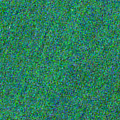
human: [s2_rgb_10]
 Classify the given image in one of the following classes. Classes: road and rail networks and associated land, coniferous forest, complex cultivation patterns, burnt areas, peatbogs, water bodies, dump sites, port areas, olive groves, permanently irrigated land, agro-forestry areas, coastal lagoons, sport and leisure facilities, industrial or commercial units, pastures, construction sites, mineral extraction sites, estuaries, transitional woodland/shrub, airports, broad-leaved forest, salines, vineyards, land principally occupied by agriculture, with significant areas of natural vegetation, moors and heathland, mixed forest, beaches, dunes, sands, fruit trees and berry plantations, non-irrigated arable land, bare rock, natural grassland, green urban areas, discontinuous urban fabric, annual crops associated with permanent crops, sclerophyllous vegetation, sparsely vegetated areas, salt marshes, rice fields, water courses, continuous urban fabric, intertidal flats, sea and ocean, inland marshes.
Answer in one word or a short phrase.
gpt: sea and ocean